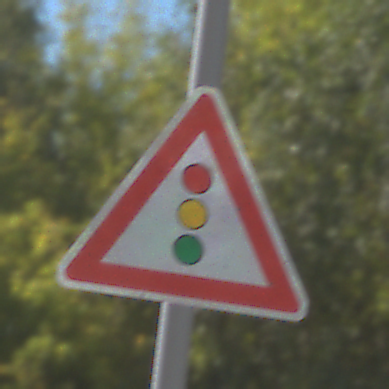
Verkehrszeichen: Lichtzeichenanlage
Umgebung: Outdoor, Nature
Tageszeit: Midday
Wetter: Clear
Licht: Natural
Jahreszeit: Summer
Kontrast: HighContrast